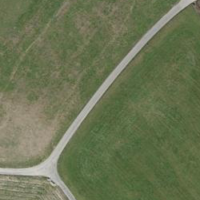
EUNIS habitat code: 24
Species observed at this site:
Medicago lupulina